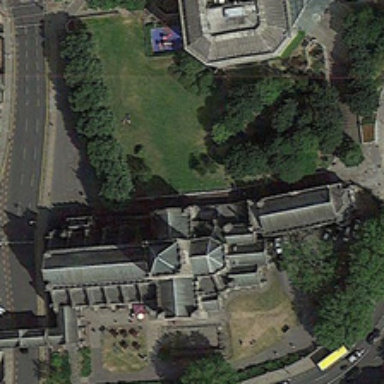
A church is near some green trees and two roads .